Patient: sex F, age 77
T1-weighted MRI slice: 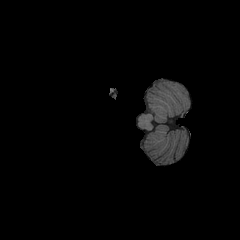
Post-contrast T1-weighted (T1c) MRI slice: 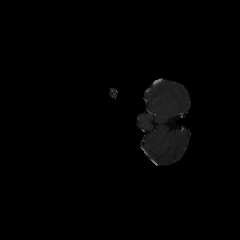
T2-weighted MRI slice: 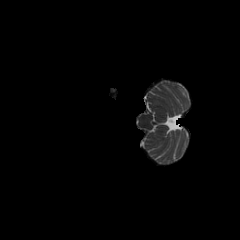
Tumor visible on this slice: no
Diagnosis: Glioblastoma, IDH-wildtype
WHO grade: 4